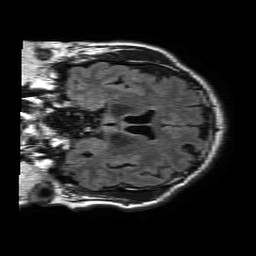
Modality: FLAIR
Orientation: coronal
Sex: male
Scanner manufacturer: philips
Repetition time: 11 s
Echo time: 0.125 s